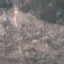
Land use / land cover class: HerbaceousVegetation